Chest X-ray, PA view. Patient: 11 years old, sex F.
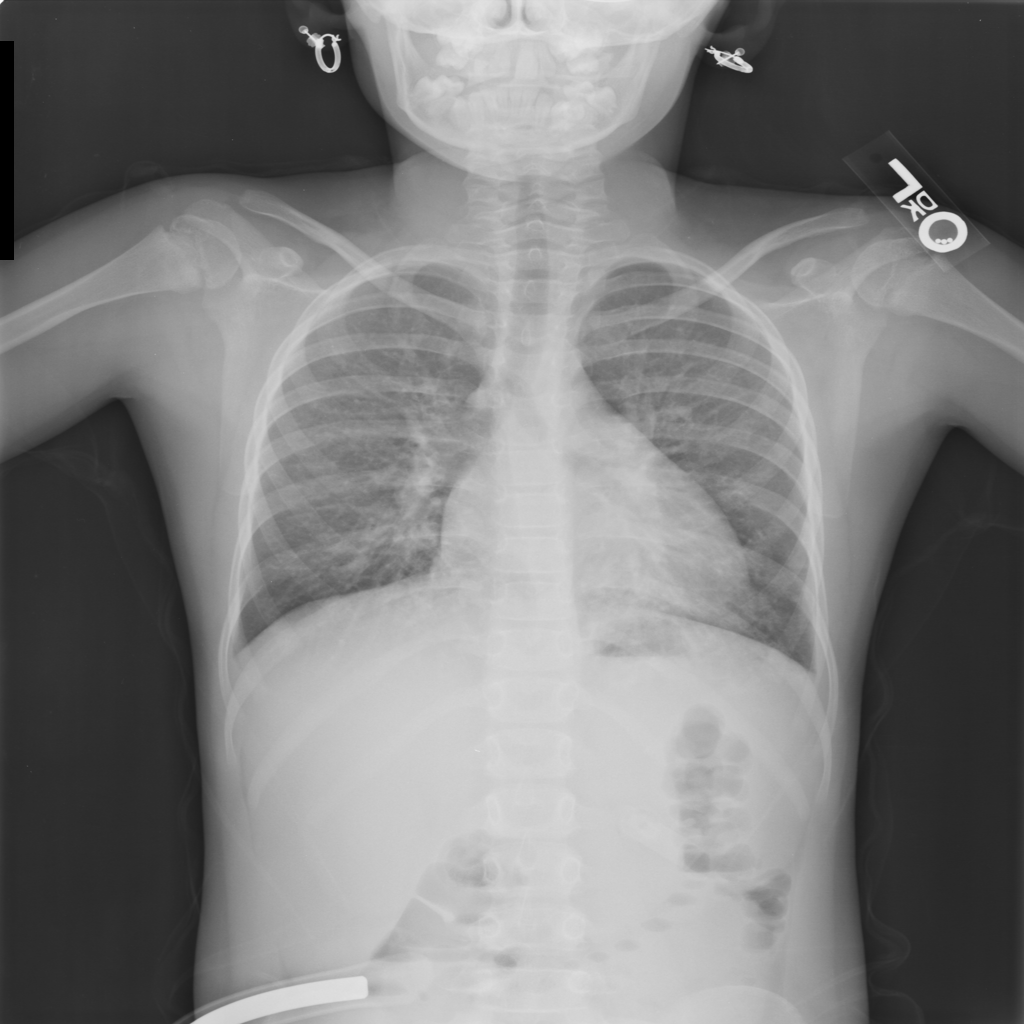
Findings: No Finding